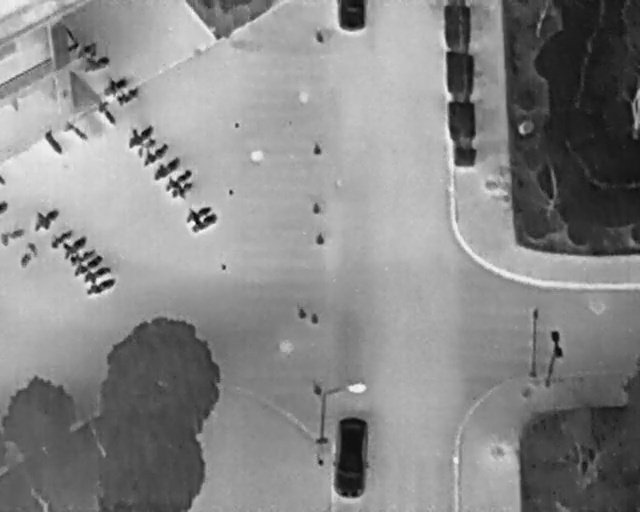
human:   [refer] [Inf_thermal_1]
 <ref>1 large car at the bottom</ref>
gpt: <box>[[48, 85, 61, 93, 2]]</box>

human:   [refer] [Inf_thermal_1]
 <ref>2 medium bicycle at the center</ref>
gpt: <box>[[29, 38, 32, 44, 153], [30, 40, 33, 46, 153]]</box>

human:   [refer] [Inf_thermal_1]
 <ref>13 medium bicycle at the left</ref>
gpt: <box>[[23, 27, 25, 33, 144], [24, 29, 27, 35, 144], [26, 31, 28, 37, 144], [27, 34, 29, 39, 144], [5, 39, 8, 45, 148], [8, 43, 10, 49, 143], [10, 44, 12, 50, 143], [11, 46, 13, 53, 157], [12, 48, 14, 55, 147], [14, 50, 16, 56, 158], [14, 52, 16, 59, 158], [2, 48, 6, 51, 28], [0, 43, 3, 48, 166]]</box>

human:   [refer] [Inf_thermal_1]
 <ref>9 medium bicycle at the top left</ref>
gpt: <box>[[12, 7, 15, 12, 155], [13, 9, 16, 15, 164], [16, 13, 19, 19, 150], [18, 16, 21, 21, 150], [20, 23, 23, 29, 144], [21, 26, 23, 30, 144], [14, 20, 19, 23, 146], [9, 24, 14, 26, 126], [6, 26, 10, 28, 145]]</box>